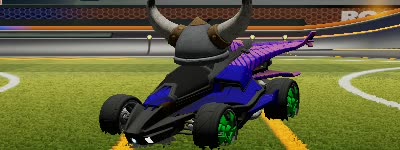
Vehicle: aftershock